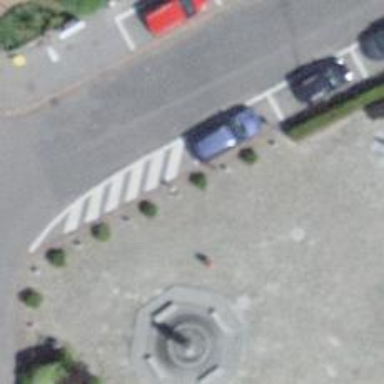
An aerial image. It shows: Bollard.